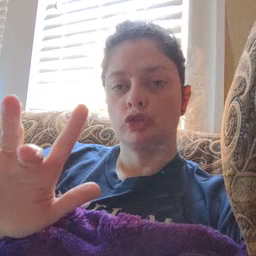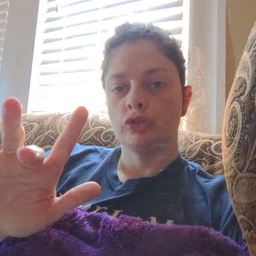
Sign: touch